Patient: sex M, age 26
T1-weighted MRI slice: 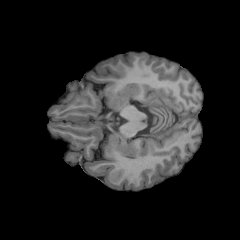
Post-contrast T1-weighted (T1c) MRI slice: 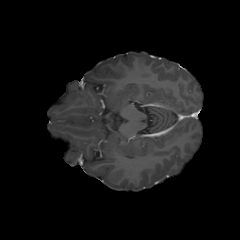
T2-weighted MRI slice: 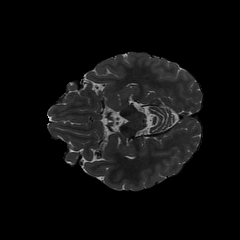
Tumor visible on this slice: no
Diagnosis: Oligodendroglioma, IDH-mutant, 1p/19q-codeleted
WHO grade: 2